Current action and preconditions to check: trajectory_clear

Your task: For each precondition in the list above, predict whether it will hold at this action.

Consider the current scene as observed from the mobile robot's camera, and analyze the predicted future states of all dynamic agents (e.g., people, animals, vehicles, or any moving entities) within the NEXT SECOND.

IMPORTANT: Only answer "very likely" if you are absolutely certain—based on strong, clear evidence—that a dynamic agent will violate the precondition in the predicted future state. Do NOT answer "very likely" for unlikely, ambiguous, or low-probability risks.

Ask yourself for each precondition: Is there a high probability, with clear and convincing evidence, that the predicted future states of any dynamic agent will interfere with the predicted future state of the currently executing action within the NEXT SECOND, causing that precondition to fail?

Assess the risk level based on these predictions. Use "likely" or "very likely" if motions create a clear risk of interference.

Use "neutral" or "improbable" if agents are nearby but their predicted paths are clearly diverging or non-conflicting.

Failure Risk Categories: "very improbable", "improbable", "neutral", "likely", "very likely"

Answer Format: Output ONLY the probability_of_failure value from these categories: "very improbable", "improbable", "neutral", "likely", "very likely"

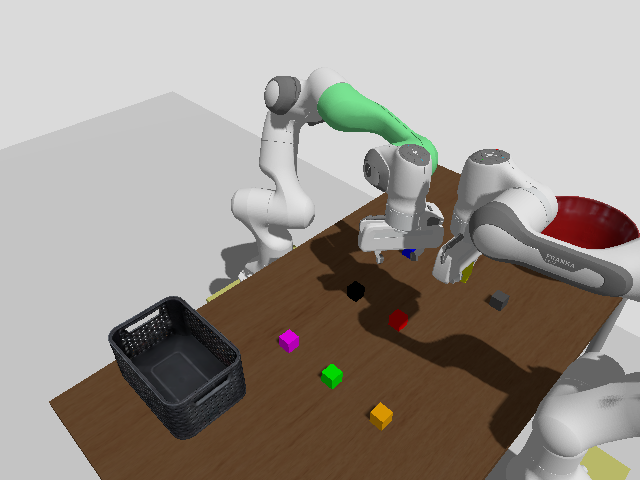

Answer: likely